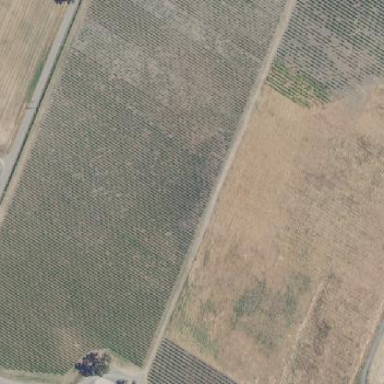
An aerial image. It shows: Vineyard with wine grapes as the crop.